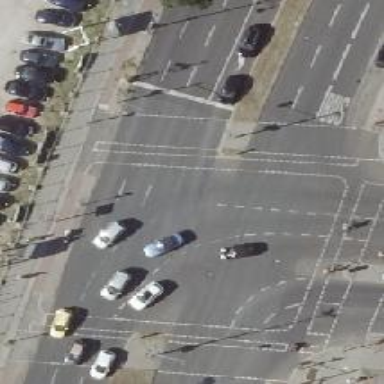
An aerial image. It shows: Road crossing with traffic signals.